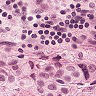
Metastatic tissue present: yes